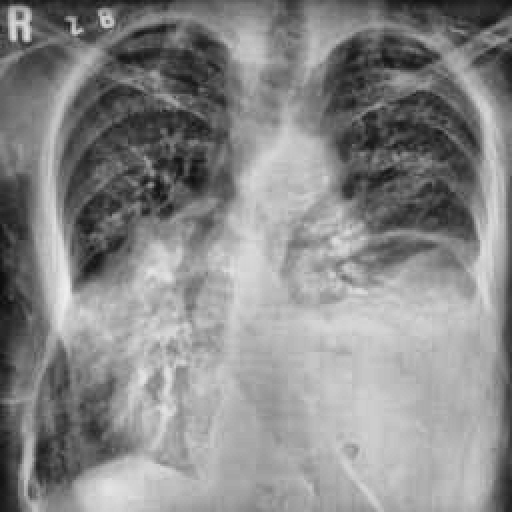
Finding: TUBERCULOSIS